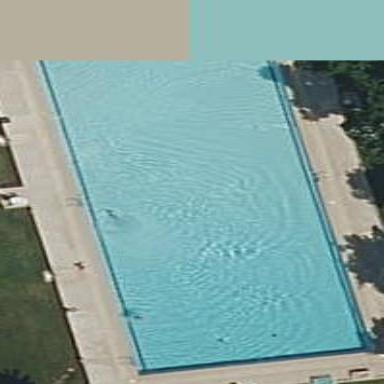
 perfect for swimming and other water activities."